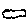
Label: cloud